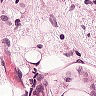
Metastatic tissue present: yes